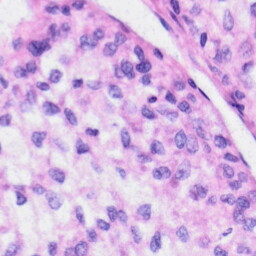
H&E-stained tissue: Liver